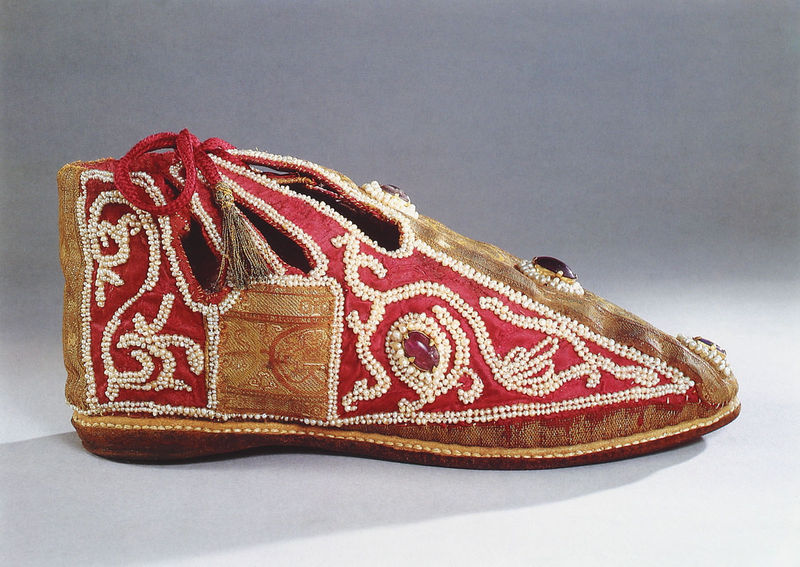
Titel: Schuh des Krönungsornates Kaiser Friedrichs II.
Institution: Wien, Schatzkammer
Schlagwörter: weiß, rot, band, spitze, bestickt, stickerei, perlen, quaste, schuh, leder, besetzt, edelstein, absatz, schnürung, halbedelstein, halbschuh, bundschuh, gefasste edelsteine, rote schnürbänder